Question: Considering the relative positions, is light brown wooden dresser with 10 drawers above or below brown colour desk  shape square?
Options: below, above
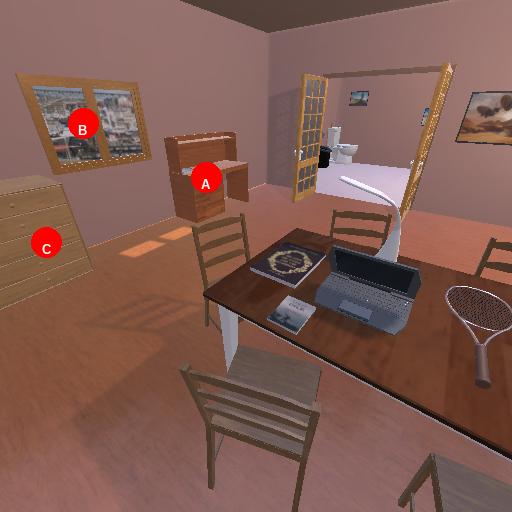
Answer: below